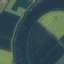
Label: River